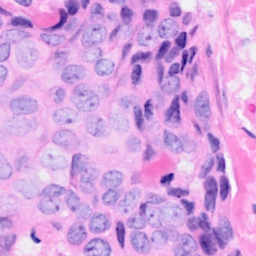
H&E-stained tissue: Breast